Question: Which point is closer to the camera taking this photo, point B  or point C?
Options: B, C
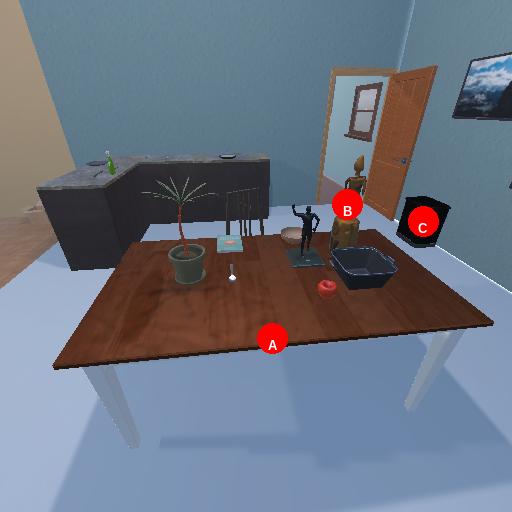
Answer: B